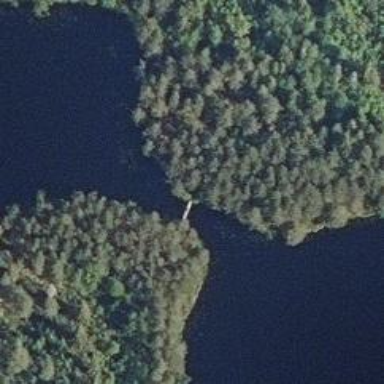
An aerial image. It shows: Path leading to bridge.